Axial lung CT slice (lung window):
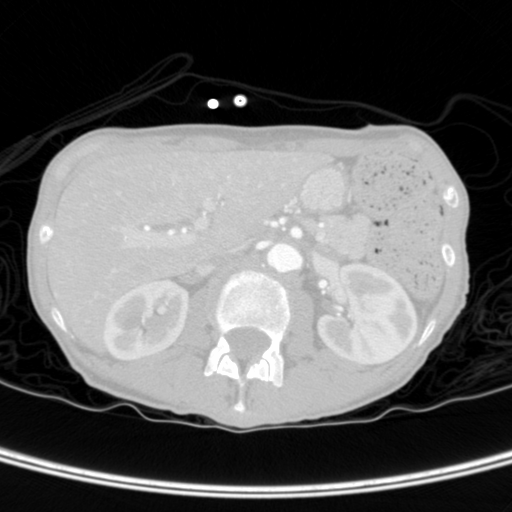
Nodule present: no